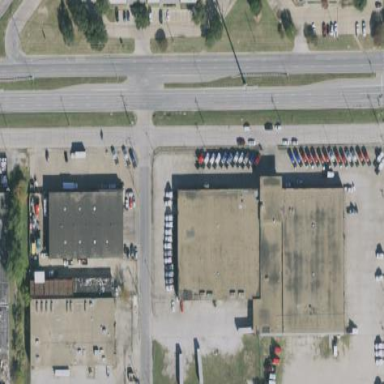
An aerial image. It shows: Warehouse.